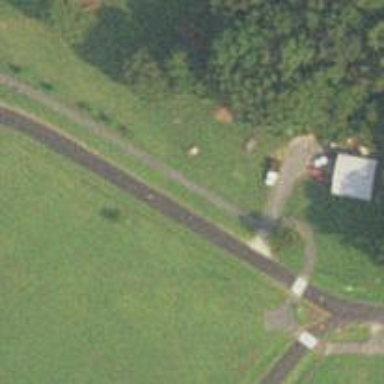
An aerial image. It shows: Disc golf basket.